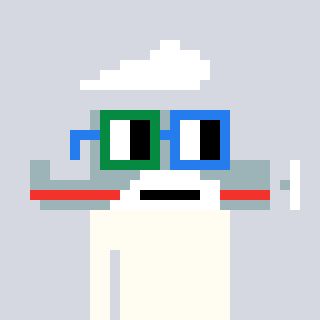
a pixel art character with square green and blue glasses, a plane-shaped head and a orange-colored body on a cool background